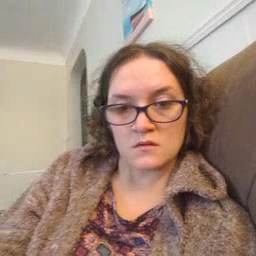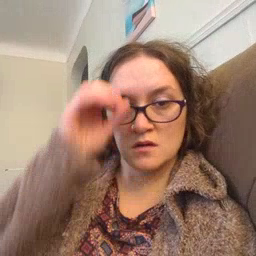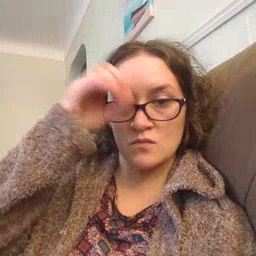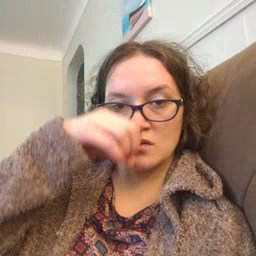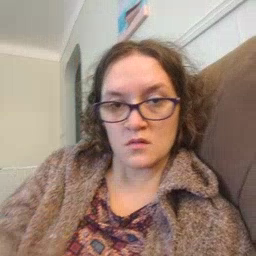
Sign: owl